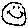
Label: smiley face